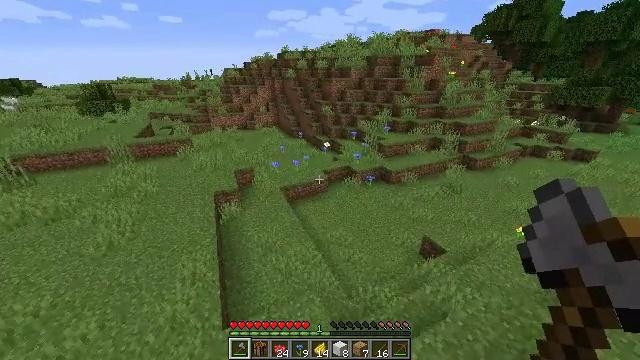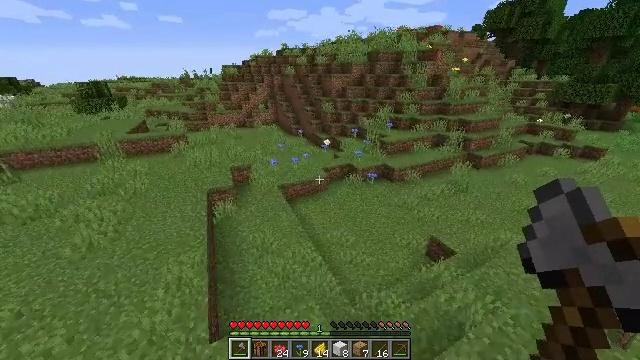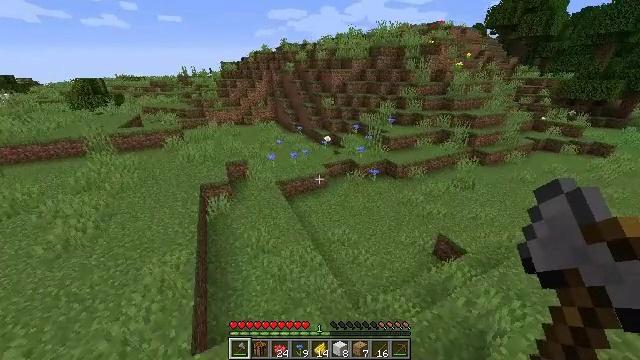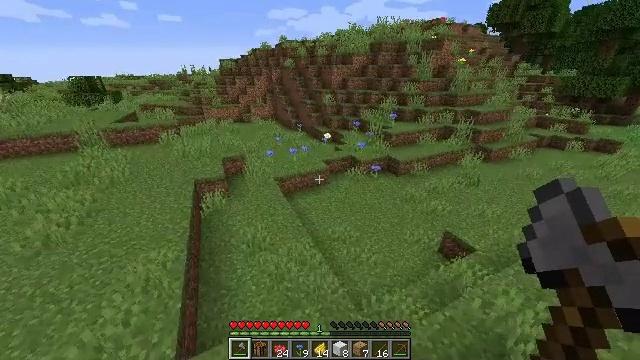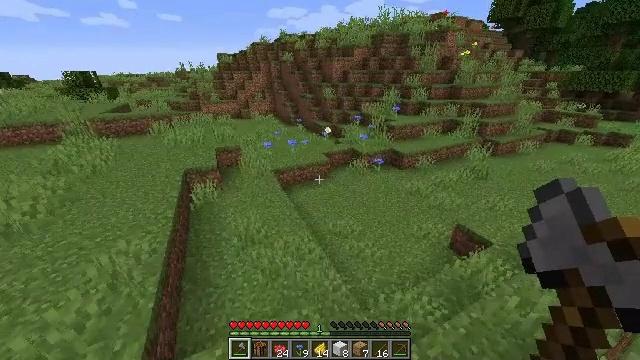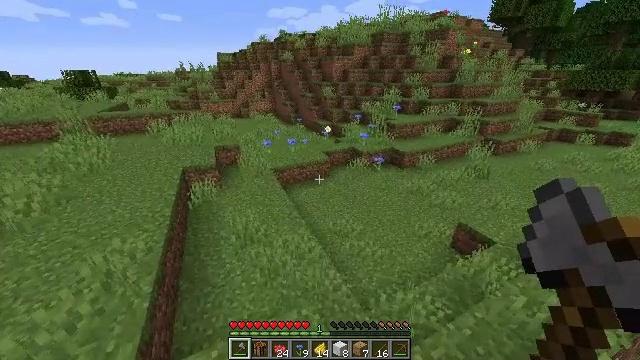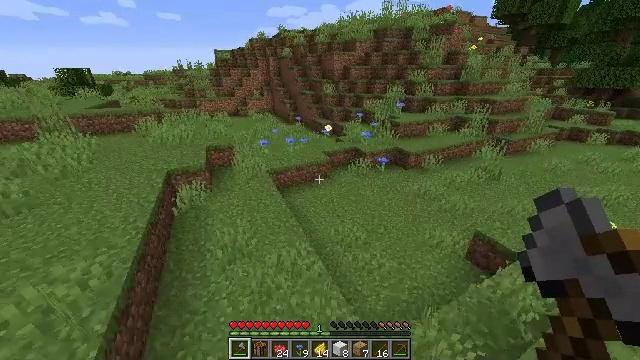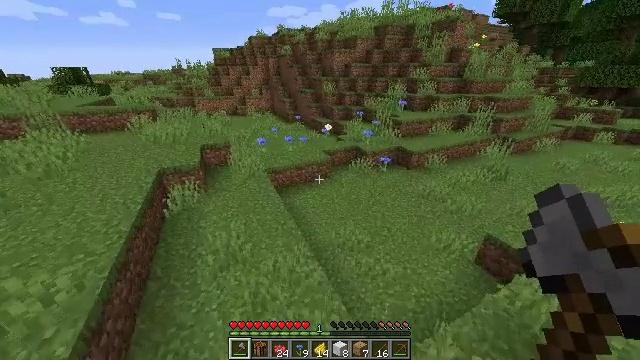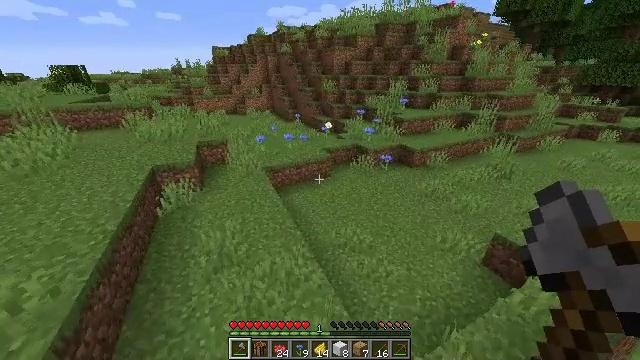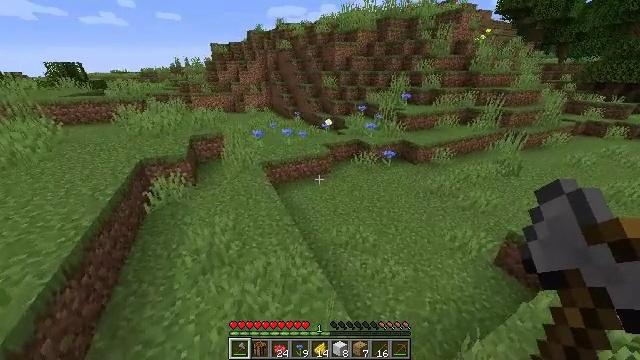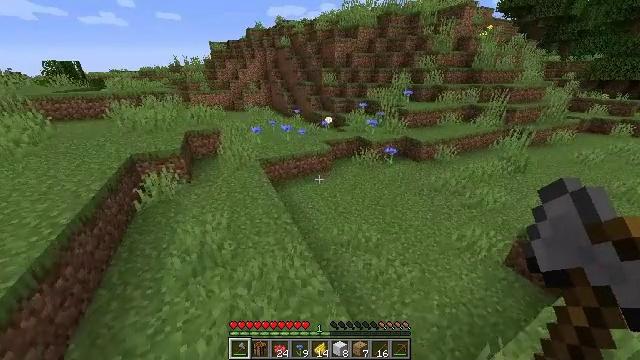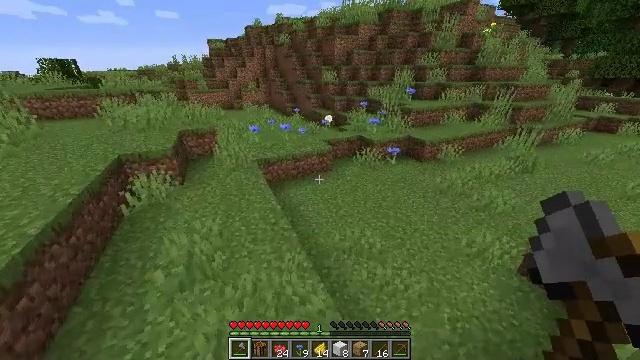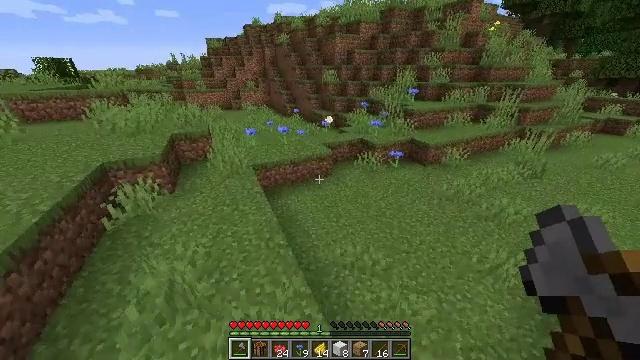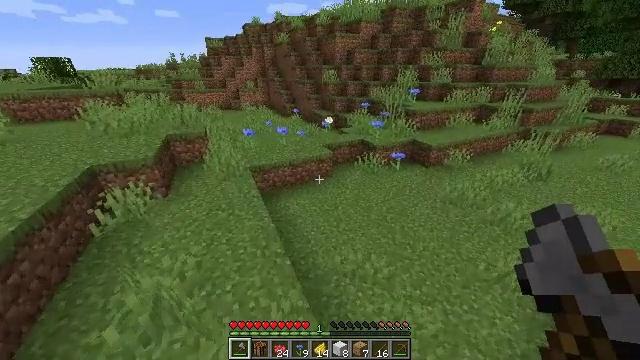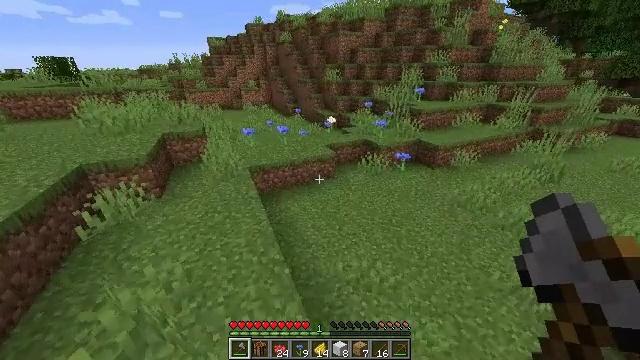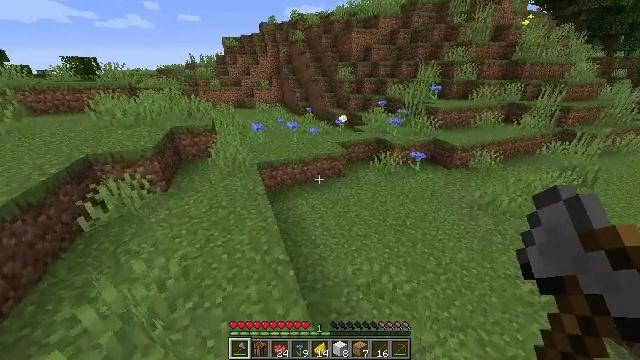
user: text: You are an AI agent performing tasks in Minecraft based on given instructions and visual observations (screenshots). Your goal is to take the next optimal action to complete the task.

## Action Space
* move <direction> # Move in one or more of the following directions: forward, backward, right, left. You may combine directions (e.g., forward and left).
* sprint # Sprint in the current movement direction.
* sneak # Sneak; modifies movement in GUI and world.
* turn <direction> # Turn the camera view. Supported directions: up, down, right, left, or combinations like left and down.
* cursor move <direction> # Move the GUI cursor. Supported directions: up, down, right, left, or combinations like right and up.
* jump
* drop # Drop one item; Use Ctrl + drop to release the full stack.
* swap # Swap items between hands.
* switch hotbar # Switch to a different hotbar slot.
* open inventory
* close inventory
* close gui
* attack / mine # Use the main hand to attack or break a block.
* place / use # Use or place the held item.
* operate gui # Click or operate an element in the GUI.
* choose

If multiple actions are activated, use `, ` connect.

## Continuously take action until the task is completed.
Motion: motion action
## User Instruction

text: Pick up the cornflower in the field.
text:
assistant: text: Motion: move forward
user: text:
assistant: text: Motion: move forward
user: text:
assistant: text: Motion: move forward
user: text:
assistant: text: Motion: move forward
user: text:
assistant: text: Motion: move forward
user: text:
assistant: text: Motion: move forward
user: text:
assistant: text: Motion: move forward
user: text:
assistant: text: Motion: move forward
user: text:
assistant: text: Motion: move forward
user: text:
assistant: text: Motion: move forward
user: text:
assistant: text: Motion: move forward
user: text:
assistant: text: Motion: move forward
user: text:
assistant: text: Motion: move forward
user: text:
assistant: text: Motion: move forward
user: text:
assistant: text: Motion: move forward, turn left
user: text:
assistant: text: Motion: move forward, turn left and up
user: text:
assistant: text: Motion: move forward, turn left and up
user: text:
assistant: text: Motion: move forward, turn left and up
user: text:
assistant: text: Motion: move forward, turn left
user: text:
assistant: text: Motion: move forward, turn left
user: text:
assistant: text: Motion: move forward
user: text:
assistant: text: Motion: move forward
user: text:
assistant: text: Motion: move forward
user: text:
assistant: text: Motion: move forward
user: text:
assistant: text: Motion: move forward, turn right
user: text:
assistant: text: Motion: move forward, turn right and down
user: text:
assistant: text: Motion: move forward, turn right and down
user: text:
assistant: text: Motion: move forward
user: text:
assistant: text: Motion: move forward
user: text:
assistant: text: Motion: move forward, turn right